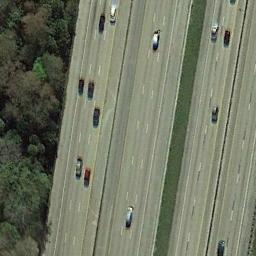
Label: freeway